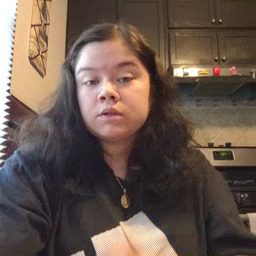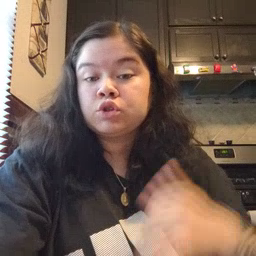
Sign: garbage